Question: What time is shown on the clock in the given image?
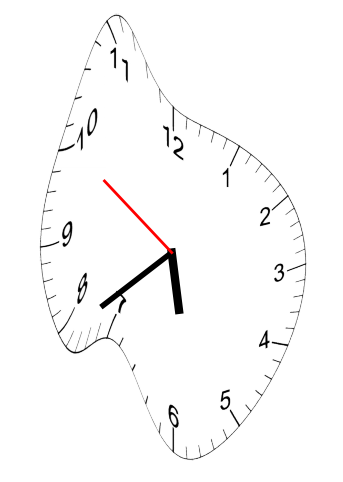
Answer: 05:38:50